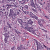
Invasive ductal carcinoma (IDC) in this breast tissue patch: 1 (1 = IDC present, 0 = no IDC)